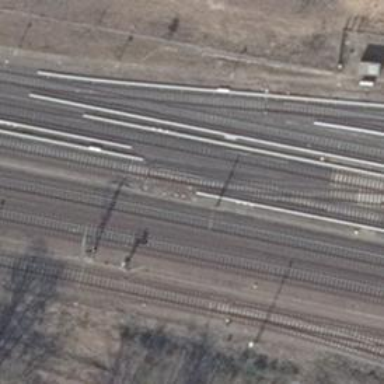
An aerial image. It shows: Milestone along the railway track with catenary mast.